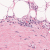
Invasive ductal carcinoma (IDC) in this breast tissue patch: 0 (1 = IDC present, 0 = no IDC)